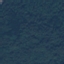
Land use / land cover: Forest